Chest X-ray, AP view. Patient: 53 years old, sex F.
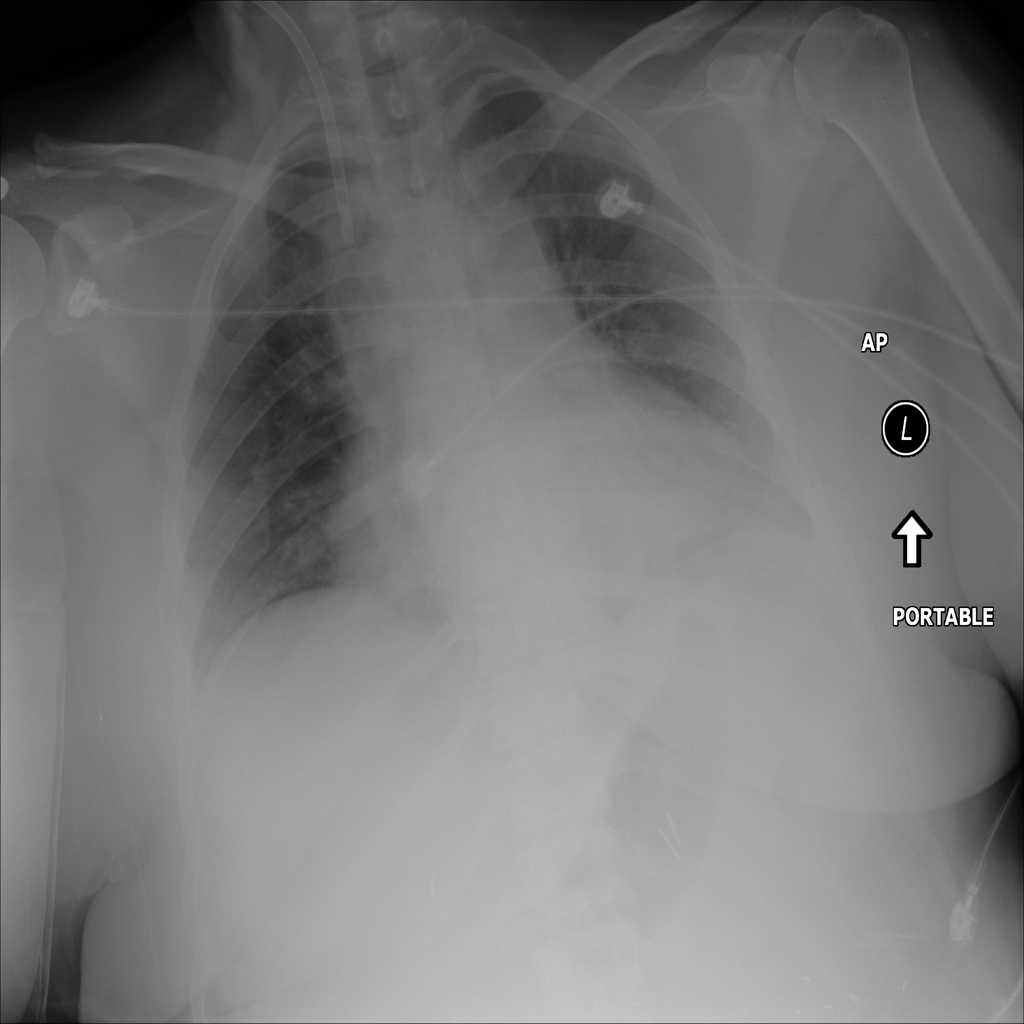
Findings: Cardiomegaly, Effusion, Pleural_Thickening